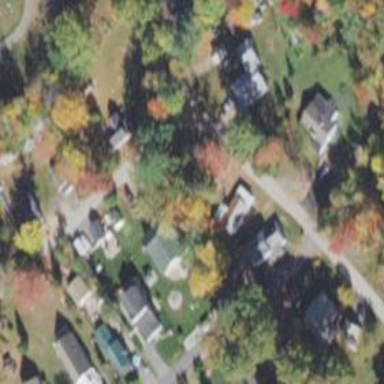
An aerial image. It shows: Residential road.